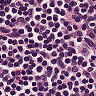
Metastatic tissue present: no